Interaction volume radius: 5 \u00c5
Interaction volume height: 20 \u00c5
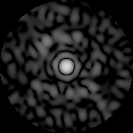
Disorder parameter: 0.8487